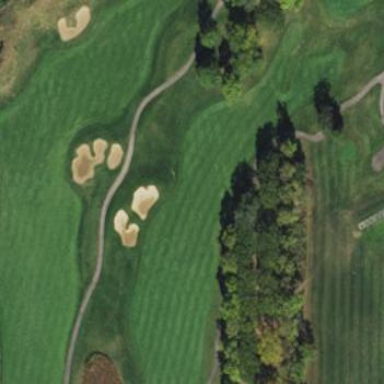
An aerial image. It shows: Golf fairway surrounded by grass.